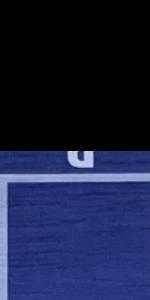
Label: Empty